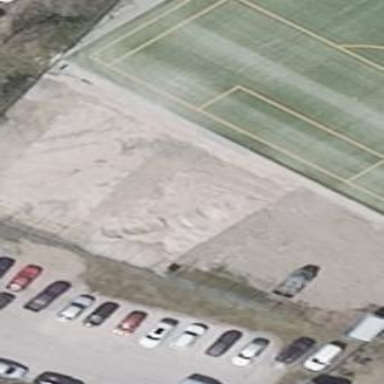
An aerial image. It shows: Sandy pitch designated for beach volleyball.